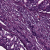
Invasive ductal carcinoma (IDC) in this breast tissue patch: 1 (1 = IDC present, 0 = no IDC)